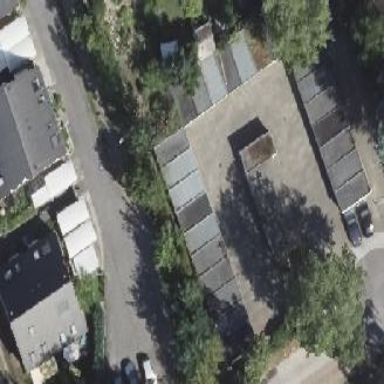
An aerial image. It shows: Group of garages.